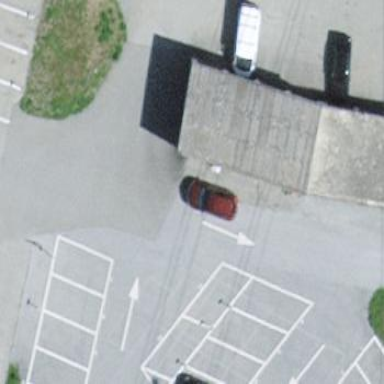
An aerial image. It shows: View of roof of building.